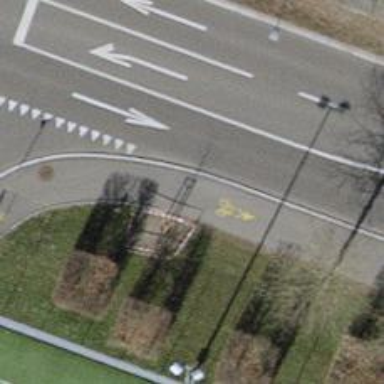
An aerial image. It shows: Asphalt sidewalk path.